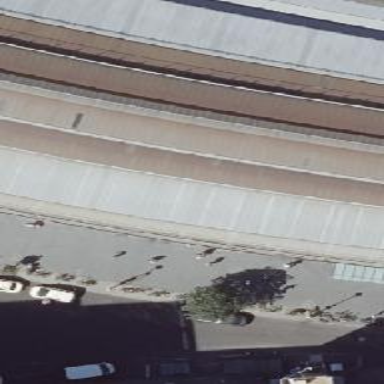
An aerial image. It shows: Public transport office.